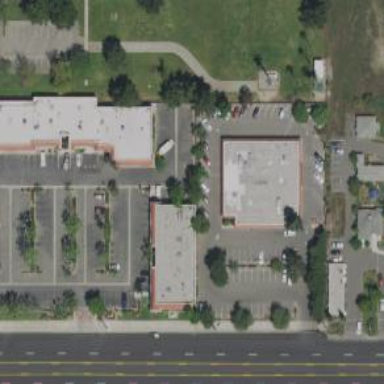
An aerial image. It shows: Commercial area.